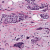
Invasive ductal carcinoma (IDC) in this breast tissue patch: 0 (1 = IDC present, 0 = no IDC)